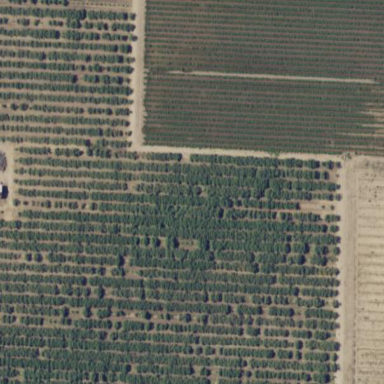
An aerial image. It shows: Beautiful vineyard in the countryside.